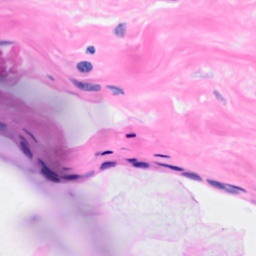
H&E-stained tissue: Breast